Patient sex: M
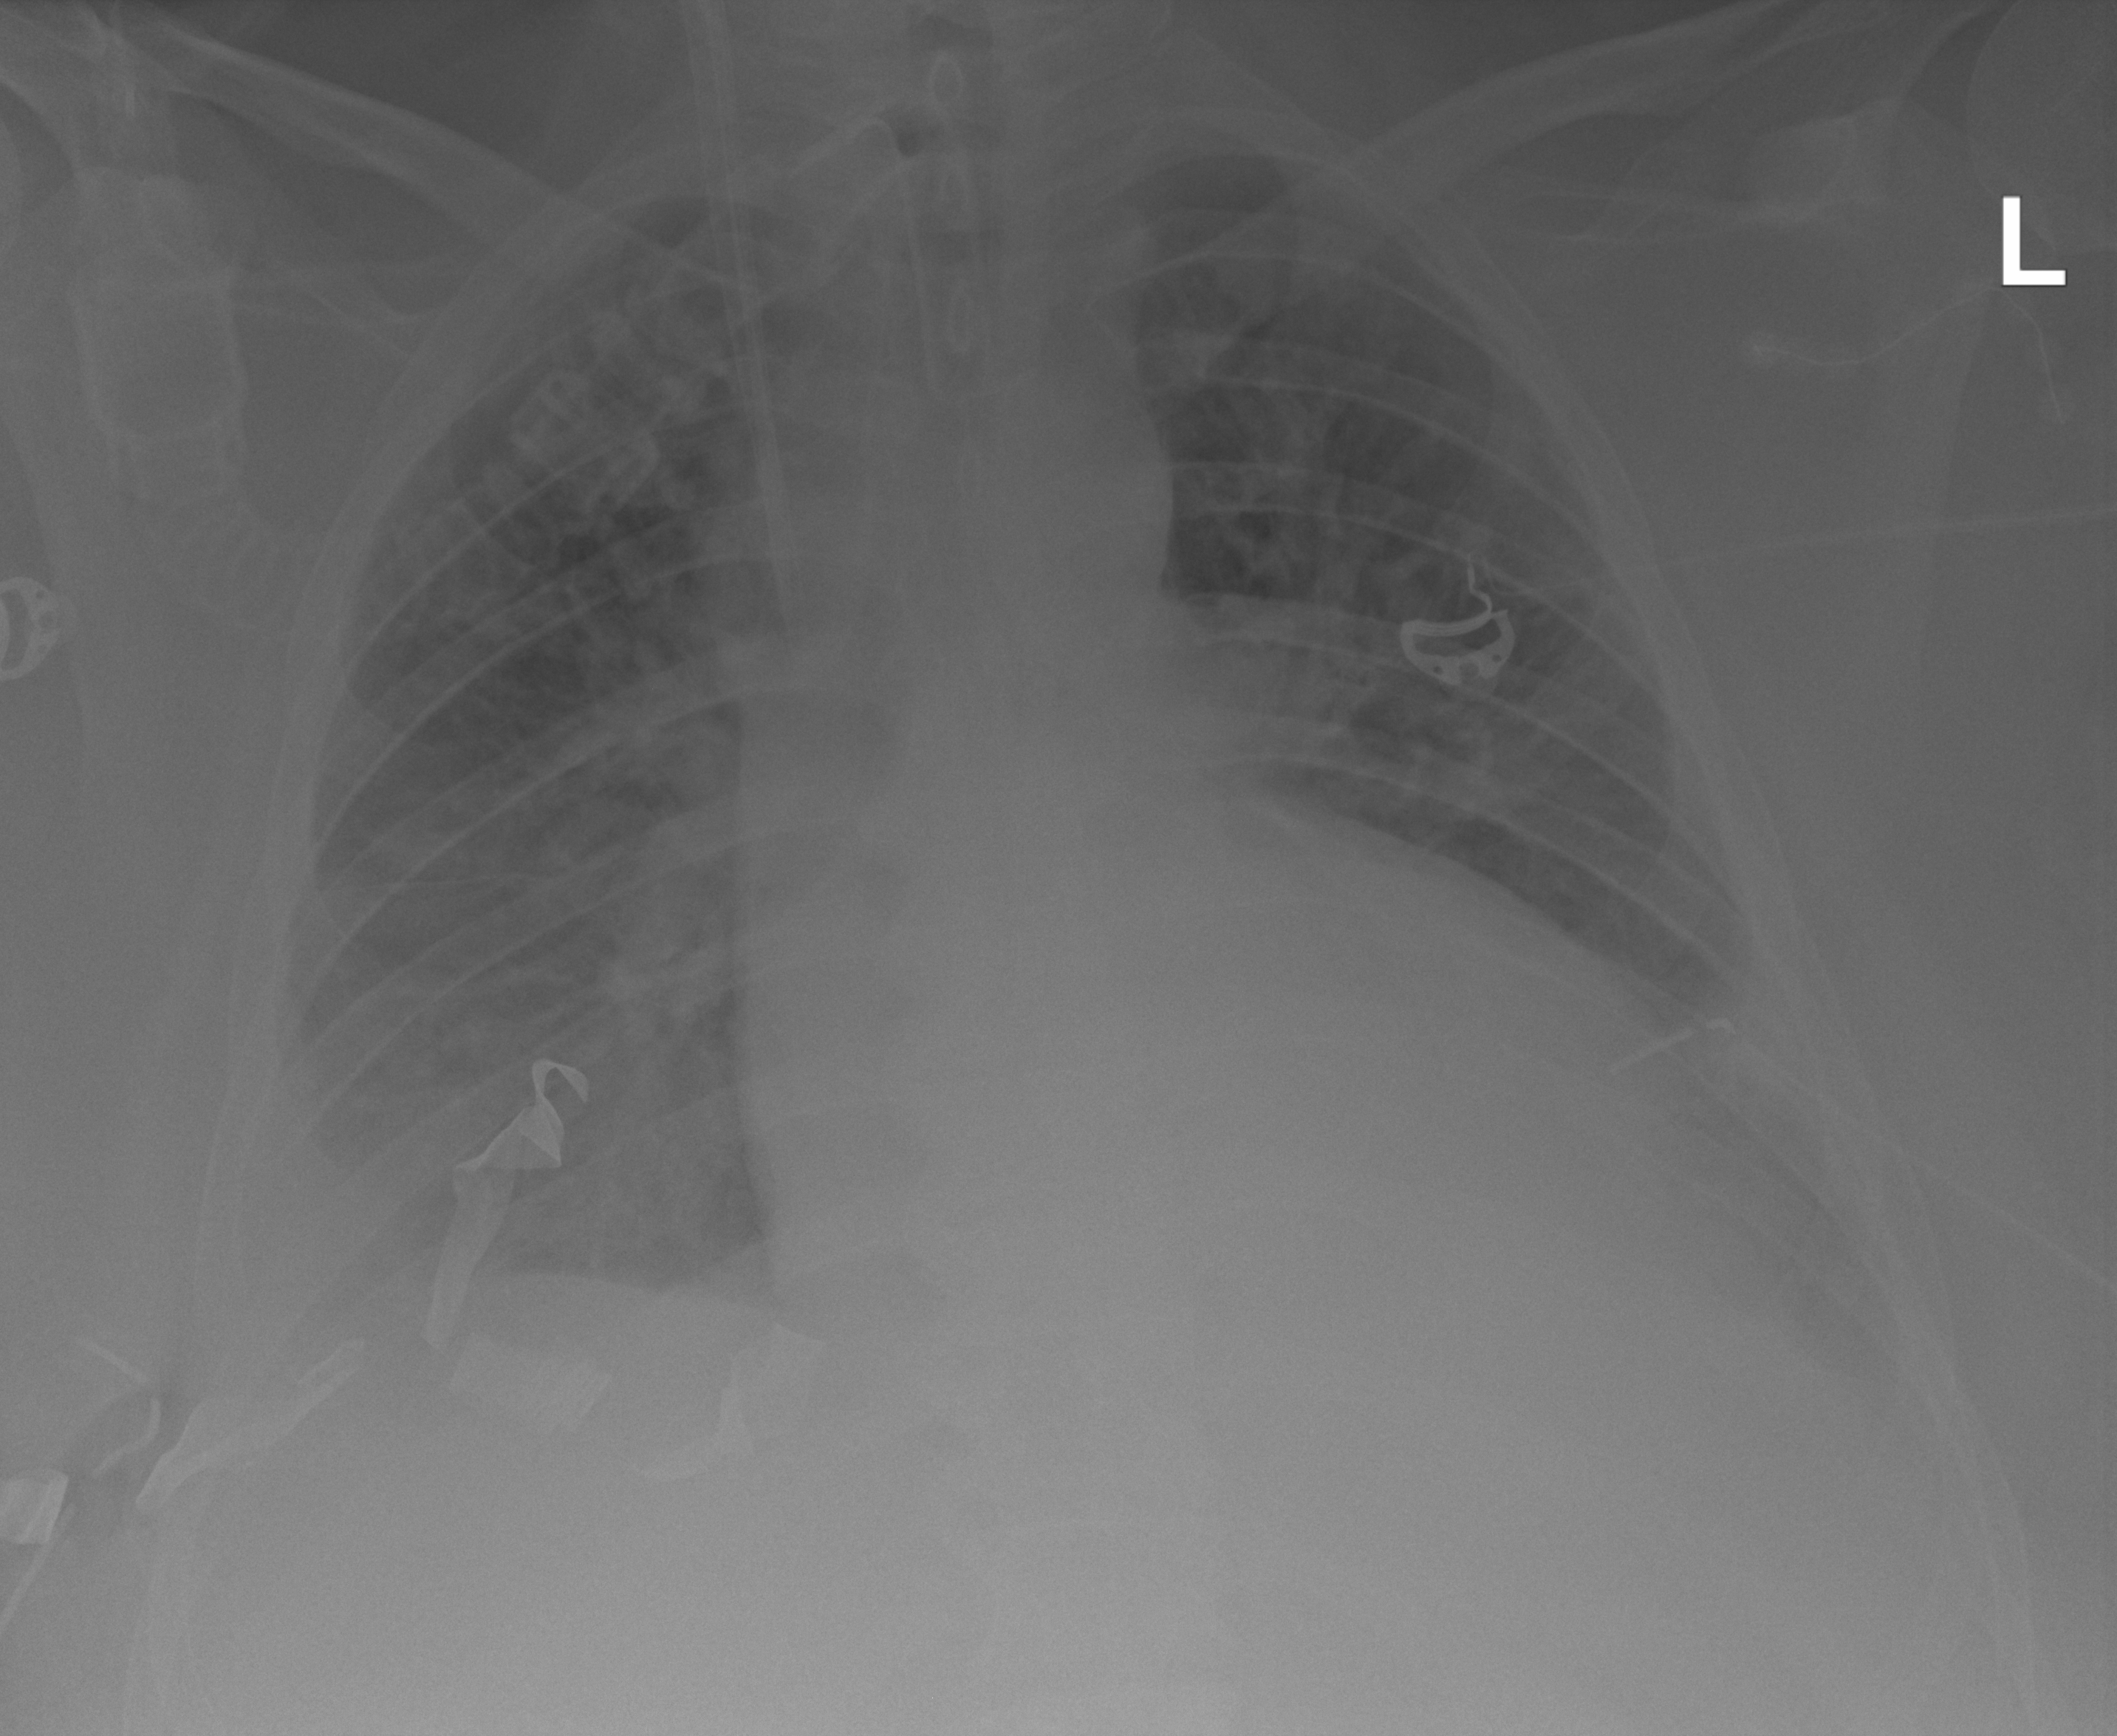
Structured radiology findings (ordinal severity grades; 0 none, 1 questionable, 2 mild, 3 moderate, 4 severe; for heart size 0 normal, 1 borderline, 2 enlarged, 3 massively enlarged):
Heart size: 2
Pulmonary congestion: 2
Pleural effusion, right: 3
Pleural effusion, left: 2
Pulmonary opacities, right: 3
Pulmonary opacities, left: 3
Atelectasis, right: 2
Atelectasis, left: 2